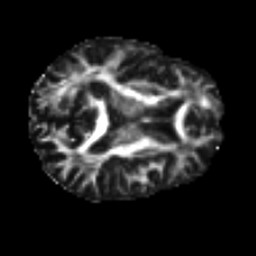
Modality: FA
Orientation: axial
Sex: male
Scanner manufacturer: ge
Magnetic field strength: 3 T
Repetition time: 7 s
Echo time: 0.08 s